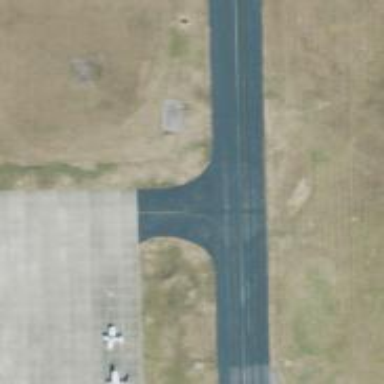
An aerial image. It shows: View of taxiway at the airport.